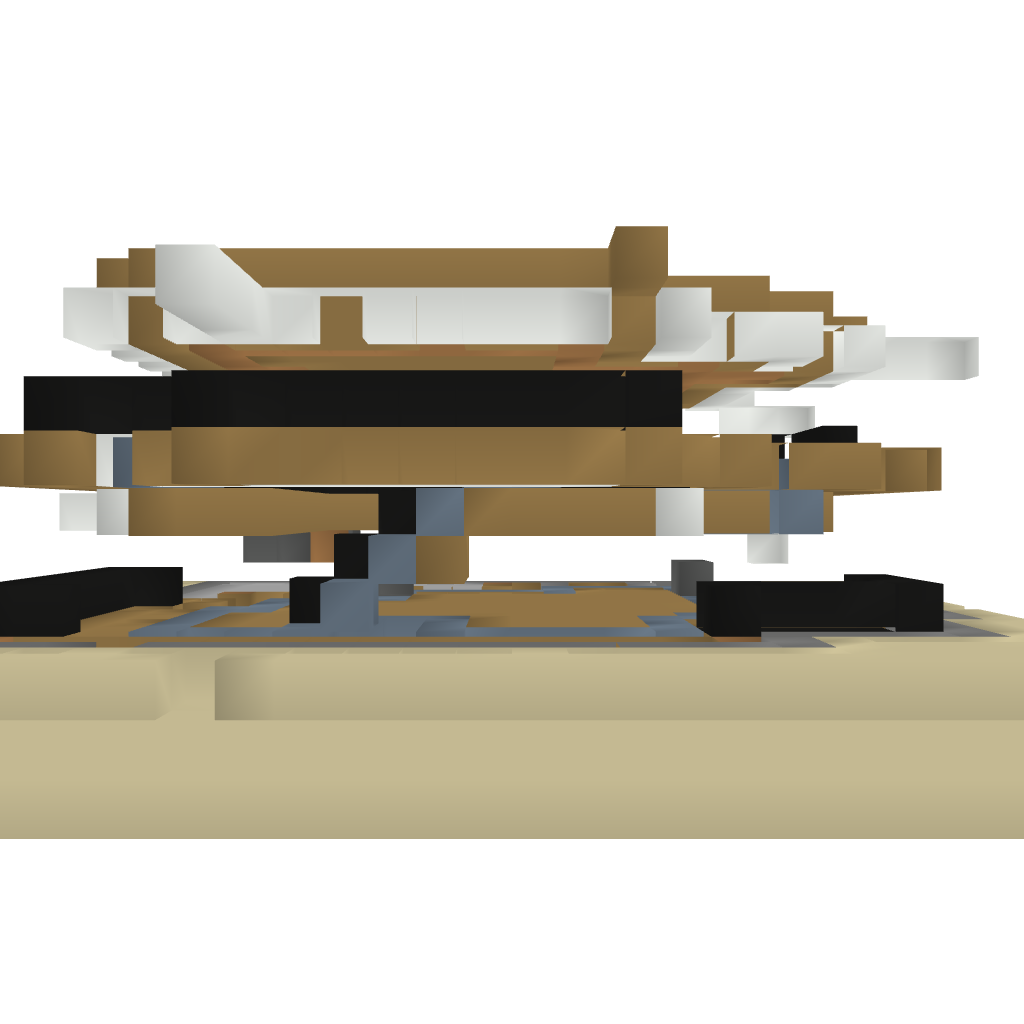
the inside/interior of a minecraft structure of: Modern House [1.4]